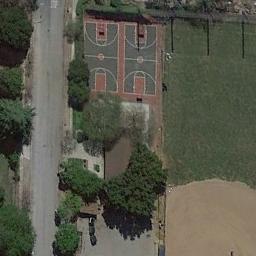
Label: basketball_court